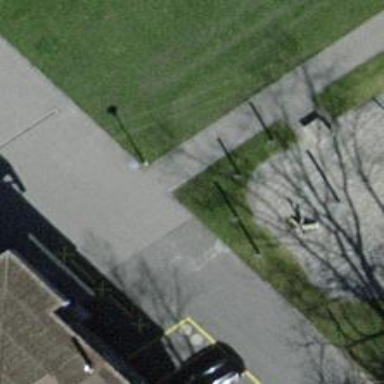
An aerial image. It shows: Sidewalk.